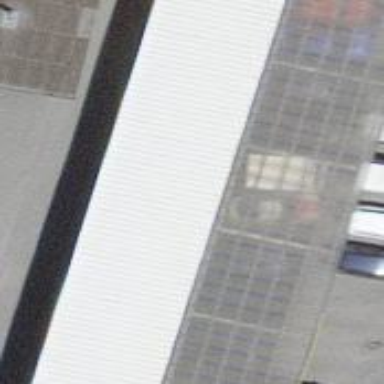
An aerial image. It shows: View of roof of building.